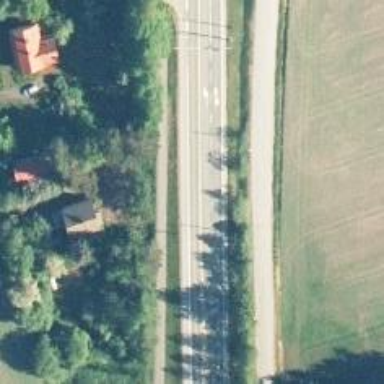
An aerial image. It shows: Asphalt road classified as primary highway.